【题型】选择题　【知识点】平面几何　【难度】medium
“黄金分割”给人以美感，它在建筑、艺术等领域有着广泛的应用。如图（1），点 $C$ 把线段 $AB$ 分成两部分，如果 $BC:AC = AC:AB$，那么称点 $C$ 是线段 $AB$ 的黄金分割点。如图（2），点 $C, D, E$ 分别是线段 $AB, AC, AD$ 的黄金分割点，（$AC > BC, AD > DC, AE > ED$），若 $AB = 1$，则 $AE$ 的长是（ ）

A. $\sqrt{5}-2$
B. $\dfrac{\sqrt{5}-2}{2}$
C. $\dfrac{3-\sqrt{5}}{2}$
D. $\dfrac{\sqrt{5}-1}{2}$
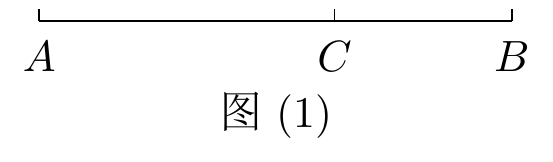
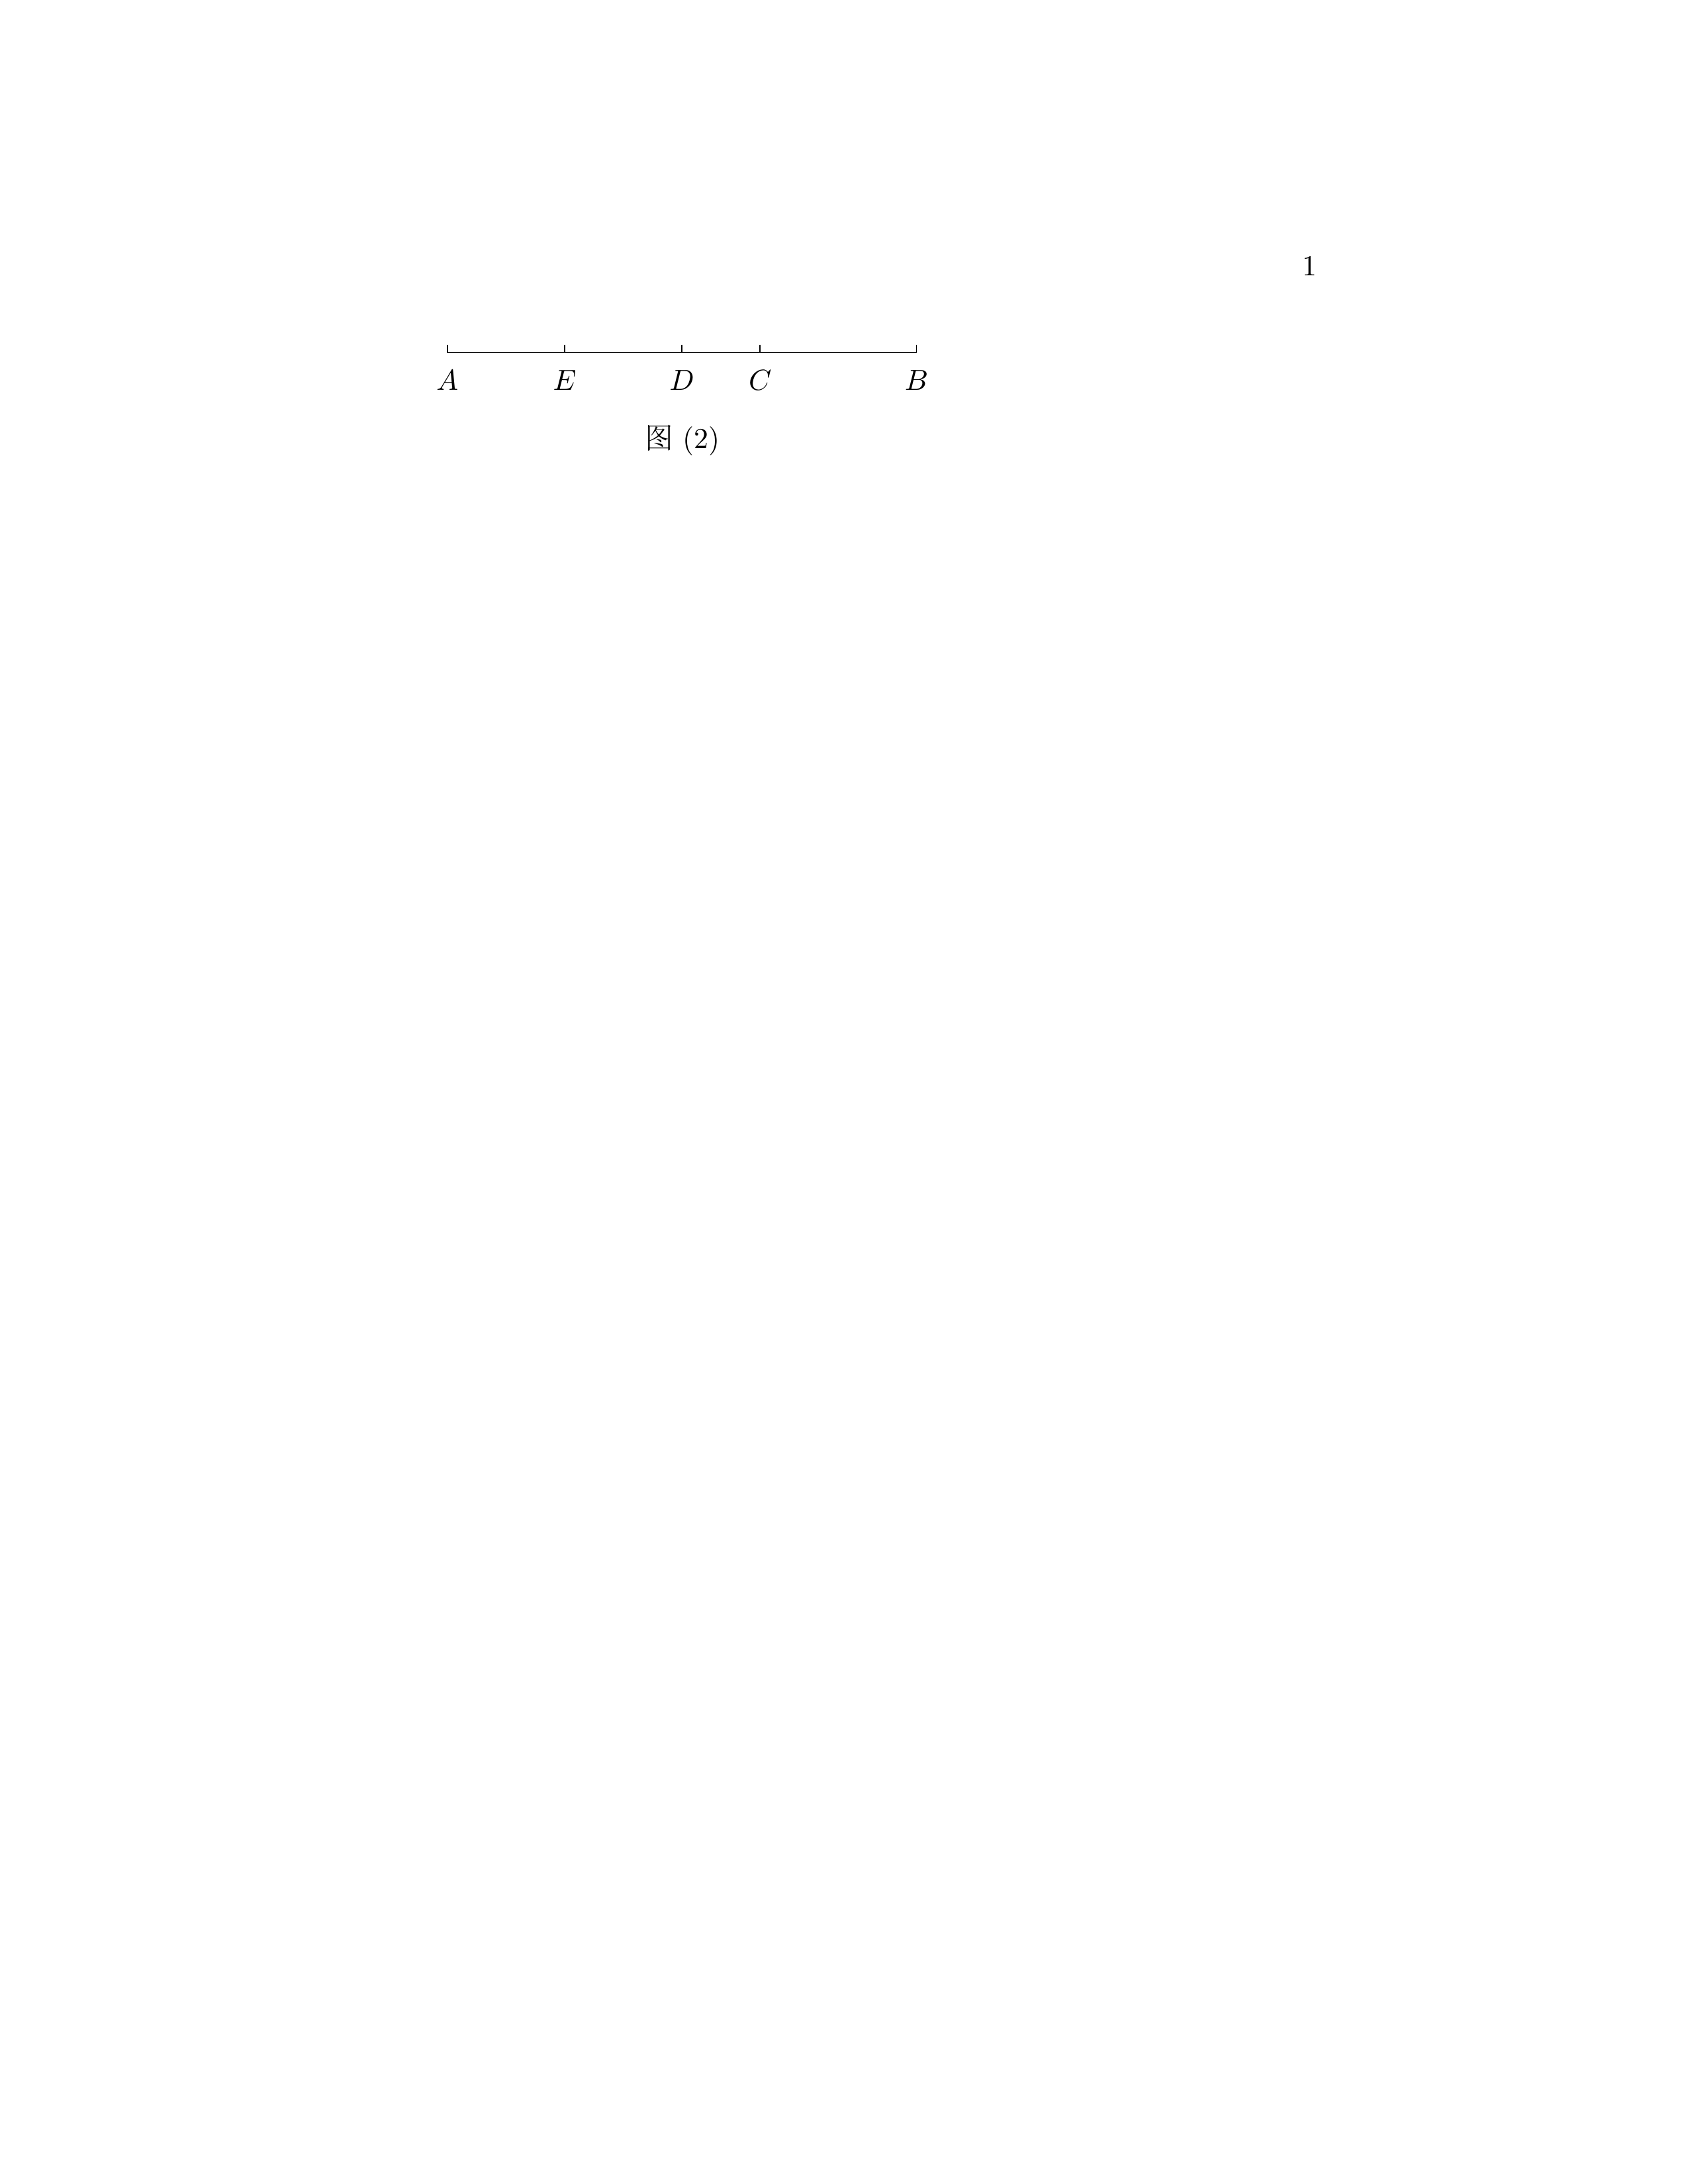
【解答】
解：$\because$ 如图（1），点 $C$ 把线段 $AB$ 分成两部分，如果 $BC:AC = AC:AB$，那么称点 $C$ 是线段 $AB$ 的黄金分割点。

$\therefore$ 令 $AB = 1$，设 $BC = x$，则 $AC = 1 - x$，则由 $\dfrac{BC}{AC} = \dfrac{AC}{AB}$，代值得 $(1 - x)^2 = x$，解得 $x = \dfrac{3 - \sqrt{5}}{2}$。

$\therefore AC = \dfrac{\sqrt{5} - 1}{2}$。

$\therefore \dfrac{BC}{AC} = \dfrac{AC}{AB} = \dfrac{\sqrt{5} - 1}{2}$。

$\because$ 点 $C, D, E$ 分别是线段 $AB, AC, AD$ 的黄金分割点。

$\therefore \dfrac{BC}{AC} = \dfrac{AC}{AB} = \dfrac{\sqrt{5} - 1}{2}$，$\dfrac{DC}{AD} = \dfrac{AD}{AC} = \dfrac{\sqrt{5} - 1}{2}$，$\dfrac{DE}{AE} = \dfrac{AE}{AD} = \dfrac{\sqrt{5} - 1}{2}$，

$\therefore AE = \dfrac{\sqrt{5} - 1}{2} AD$，$AD = \dfrac{\sqrt{5} - 1}{2} AC$，$AC = \dfrac{\sqrt{5} - 1}{2} AB$。

将 $AB = 1$，代入求解即可得到 $AC = \dfrac{\sqrt{5} - 1}{2}$，$AD = \left( \dfrac{\sqrt{5} - 1}{2} \right)^2 = \dfrac{3 - \sqrt{5}}{2}$，$AE = \dfrac{\sqrt{5} - 1}{2} \times \dfrac{3 - \sqrt{5}}{2} = \sqrt{5} - 2$。

故选：A。